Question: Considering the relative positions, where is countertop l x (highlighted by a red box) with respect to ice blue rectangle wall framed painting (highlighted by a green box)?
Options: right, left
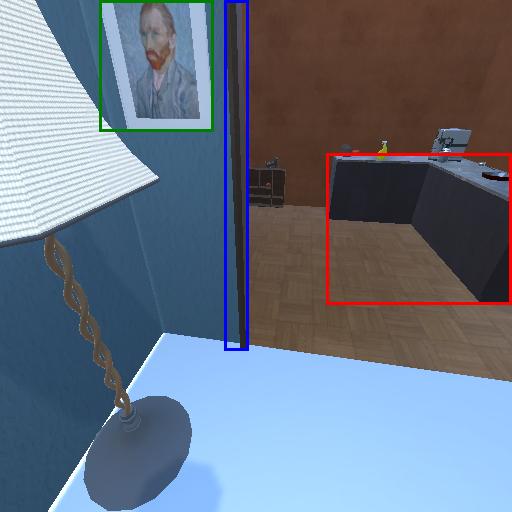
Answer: right